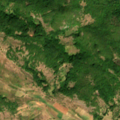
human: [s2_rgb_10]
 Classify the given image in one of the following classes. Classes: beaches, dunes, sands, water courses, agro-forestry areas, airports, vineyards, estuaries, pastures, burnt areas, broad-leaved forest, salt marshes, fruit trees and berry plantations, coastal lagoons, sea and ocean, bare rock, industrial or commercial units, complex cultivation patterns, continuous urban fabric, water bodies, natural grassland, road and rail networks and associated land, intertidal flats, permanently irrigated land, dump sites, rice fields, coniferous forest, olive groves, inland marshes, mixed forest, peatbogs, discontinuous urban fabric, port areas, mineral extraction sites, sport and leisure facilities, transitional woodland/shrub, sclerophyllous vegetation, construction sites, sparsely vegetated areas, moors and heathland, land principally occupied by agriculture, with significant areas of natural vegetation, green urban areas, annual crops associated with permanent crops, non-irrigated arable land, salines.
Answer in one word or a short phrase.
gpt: pastures, complex cultivation patterns, broad-leaved forest, transitional woodland/shrub